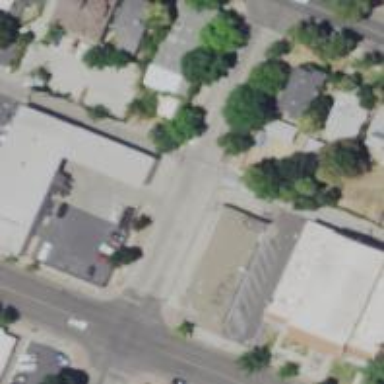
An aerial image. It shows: Commercial building housing car repair shop.